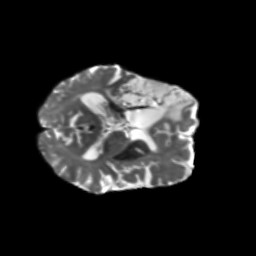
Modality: T2w
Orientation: axial
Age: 71
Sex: female
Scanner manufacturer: siemens
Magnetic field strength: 3 T
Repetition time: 5.25 s
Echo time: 0.08 s